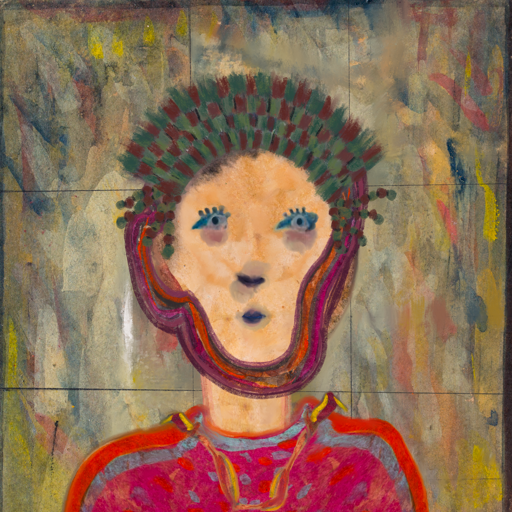
Background: GypsyMother, Head And Neck Front: Childish, Face Front: Hill_Girl, Bust: Sisters, Hair Front: Hypocrite, Head Accessory: After_Raid_Crown, Second Necklace: Gypsy_Mother_1, Necklace: Blank, Baby: Blank